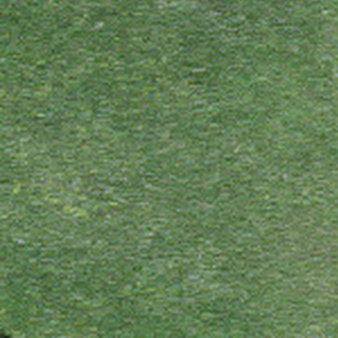
Label: other